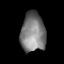
Tissue: lung
Cell type: Endothelial cells
Senescence score: 0.5854
Nuclear area (px): 950
Mean DAPI intensity: 124.731